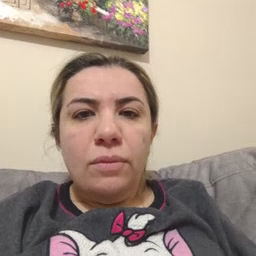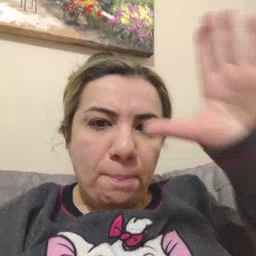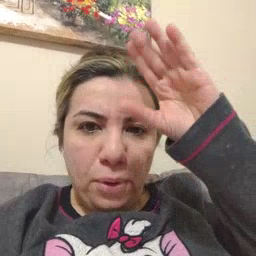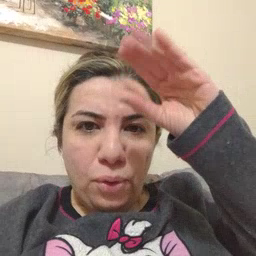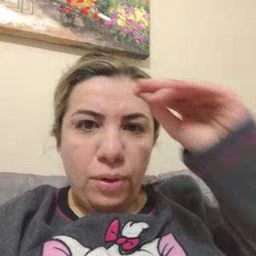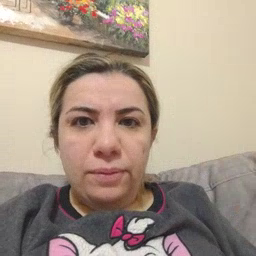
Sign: boy